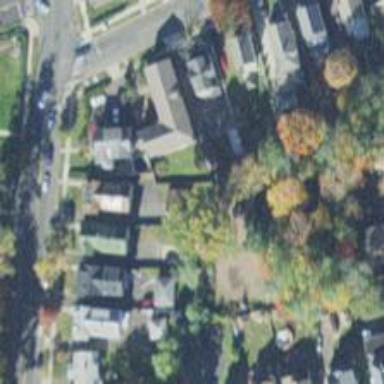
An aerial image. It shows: Alley classified as service road.